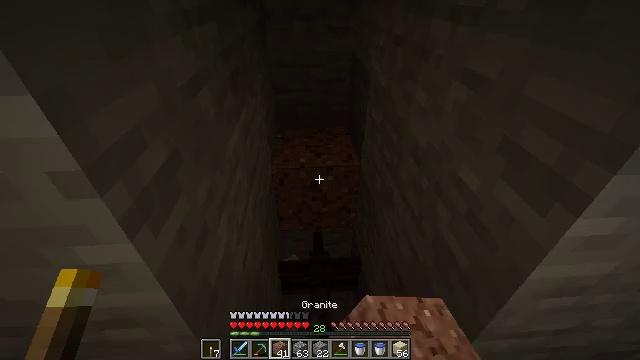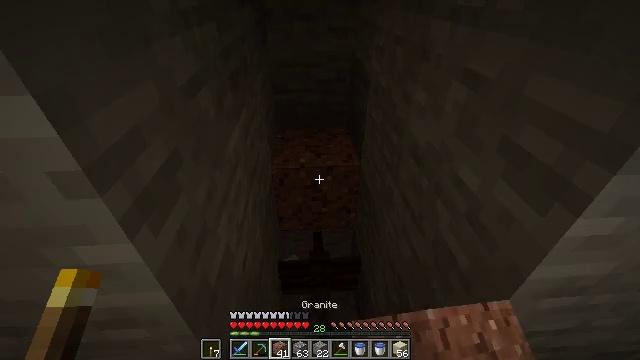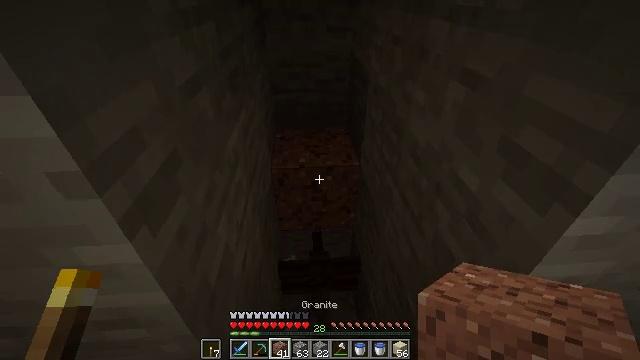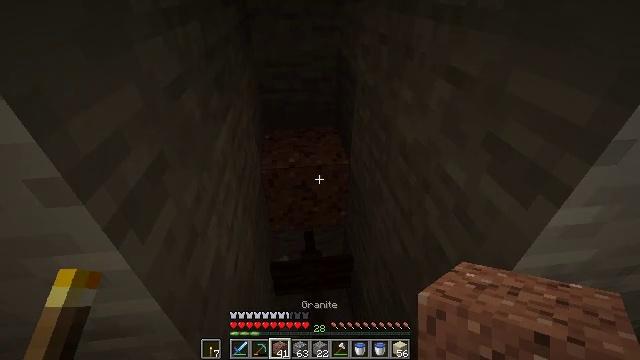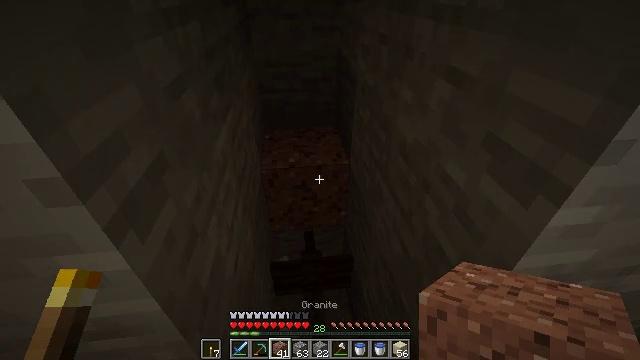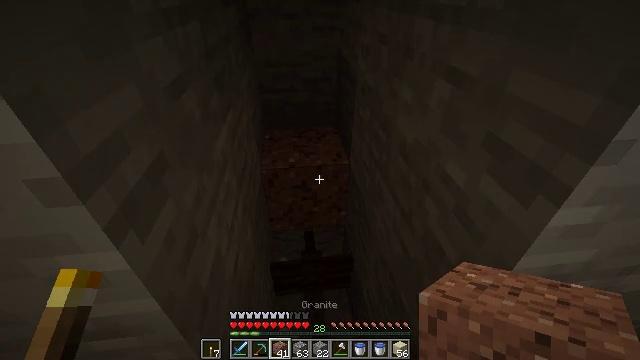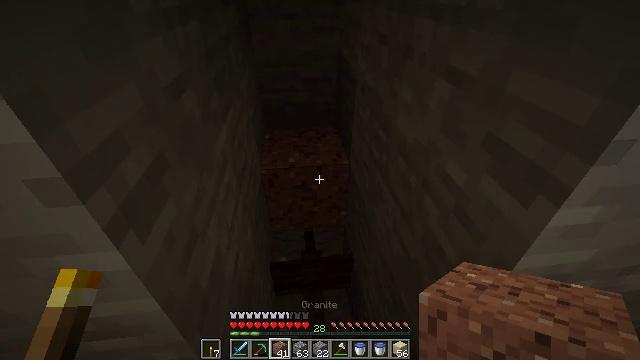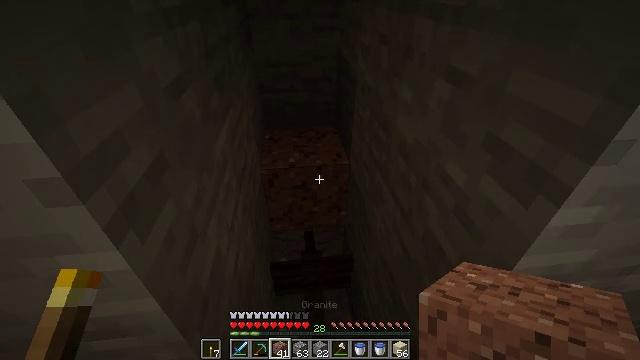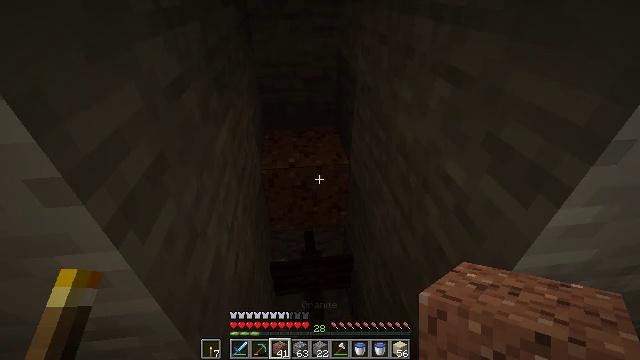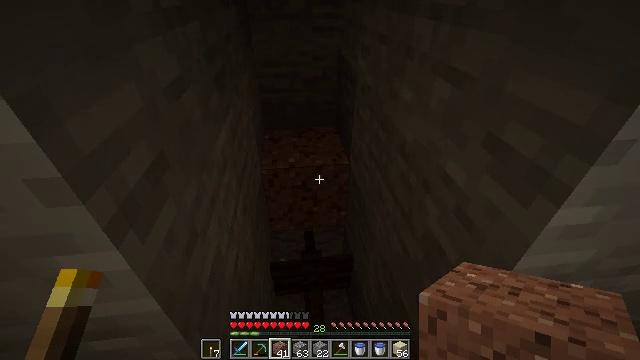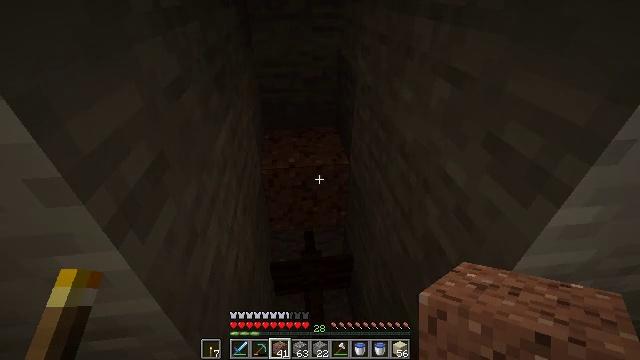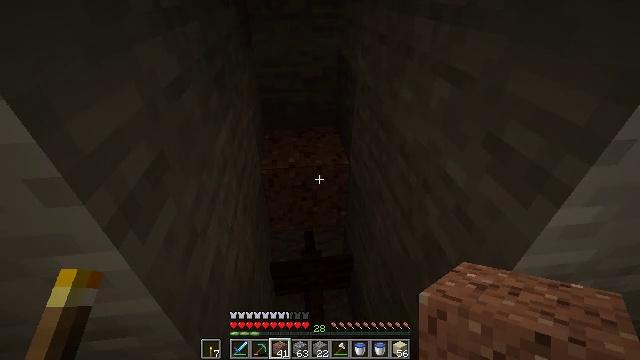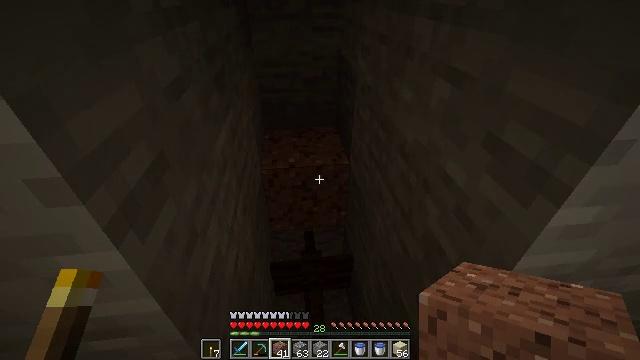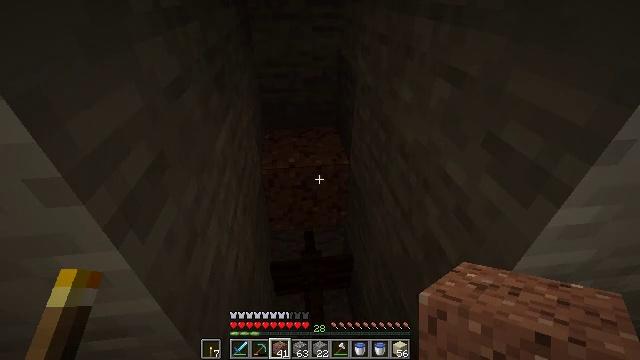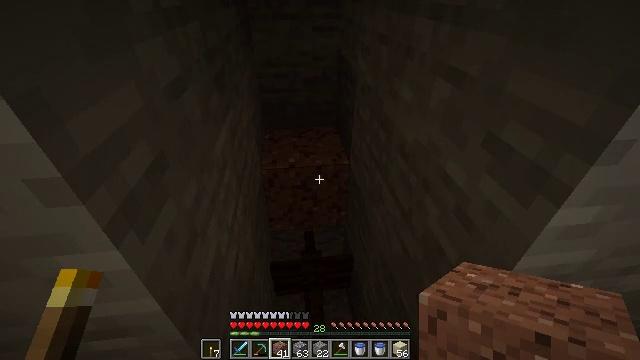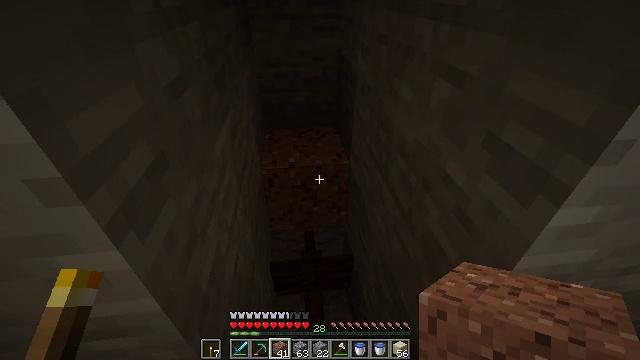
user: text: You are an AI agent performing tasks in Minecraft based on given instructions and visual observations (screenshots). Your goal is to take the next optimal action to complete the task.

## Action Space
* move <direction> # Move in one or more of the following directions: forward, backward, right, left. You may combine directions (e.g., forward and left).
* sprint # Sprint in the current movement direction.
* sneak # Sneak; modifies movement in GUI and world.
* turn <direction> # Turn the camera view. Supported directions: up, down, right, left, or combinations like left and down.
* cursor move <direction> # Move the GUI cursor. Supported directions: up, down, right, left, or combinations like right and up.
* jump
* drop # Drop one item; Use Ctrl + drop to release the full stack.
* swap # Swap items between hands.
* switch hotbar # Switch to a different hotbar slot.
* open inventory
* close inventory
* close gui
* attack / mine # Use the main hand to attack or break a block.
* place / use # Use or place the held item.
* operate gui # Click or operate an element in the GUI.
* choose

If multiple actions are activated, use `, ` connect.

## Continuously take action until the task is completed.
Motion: motion action
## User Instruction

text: Collect the sandstone slab from the structure.
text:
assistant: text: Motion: no_op
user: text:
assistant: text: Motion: no_op
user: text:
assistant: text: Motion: turn right
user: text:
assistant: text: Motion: no_op
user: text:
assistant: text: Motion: no_op
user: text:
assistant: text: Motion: no_op
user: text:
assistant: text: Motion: no_op
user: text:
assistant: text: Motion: no_op
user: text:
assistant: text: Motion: no_op
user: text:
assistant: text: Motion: no_op
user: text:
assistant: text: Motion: no_op
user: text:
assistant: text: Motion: no_op
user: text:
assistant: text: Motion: no_op
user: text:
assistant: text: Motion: no_op
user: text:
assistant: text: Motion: no_op
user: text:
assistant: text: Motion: no_op
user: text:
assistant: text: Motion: no_op
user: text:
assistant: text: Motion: no_op
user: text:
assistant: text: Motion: no_op
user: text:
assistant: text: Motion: no_op
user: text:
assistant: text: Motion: no_op
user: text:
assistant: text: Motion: no_op
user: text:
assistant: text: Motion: no_op
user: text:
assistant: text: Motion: no_op
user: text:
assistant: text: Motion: no_op
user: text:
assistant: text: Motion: no_op
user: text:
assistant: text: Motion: no_op
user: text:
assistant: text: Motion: no_op
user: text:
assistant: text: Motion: no_op
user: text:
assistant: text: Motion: no_op